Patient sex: M
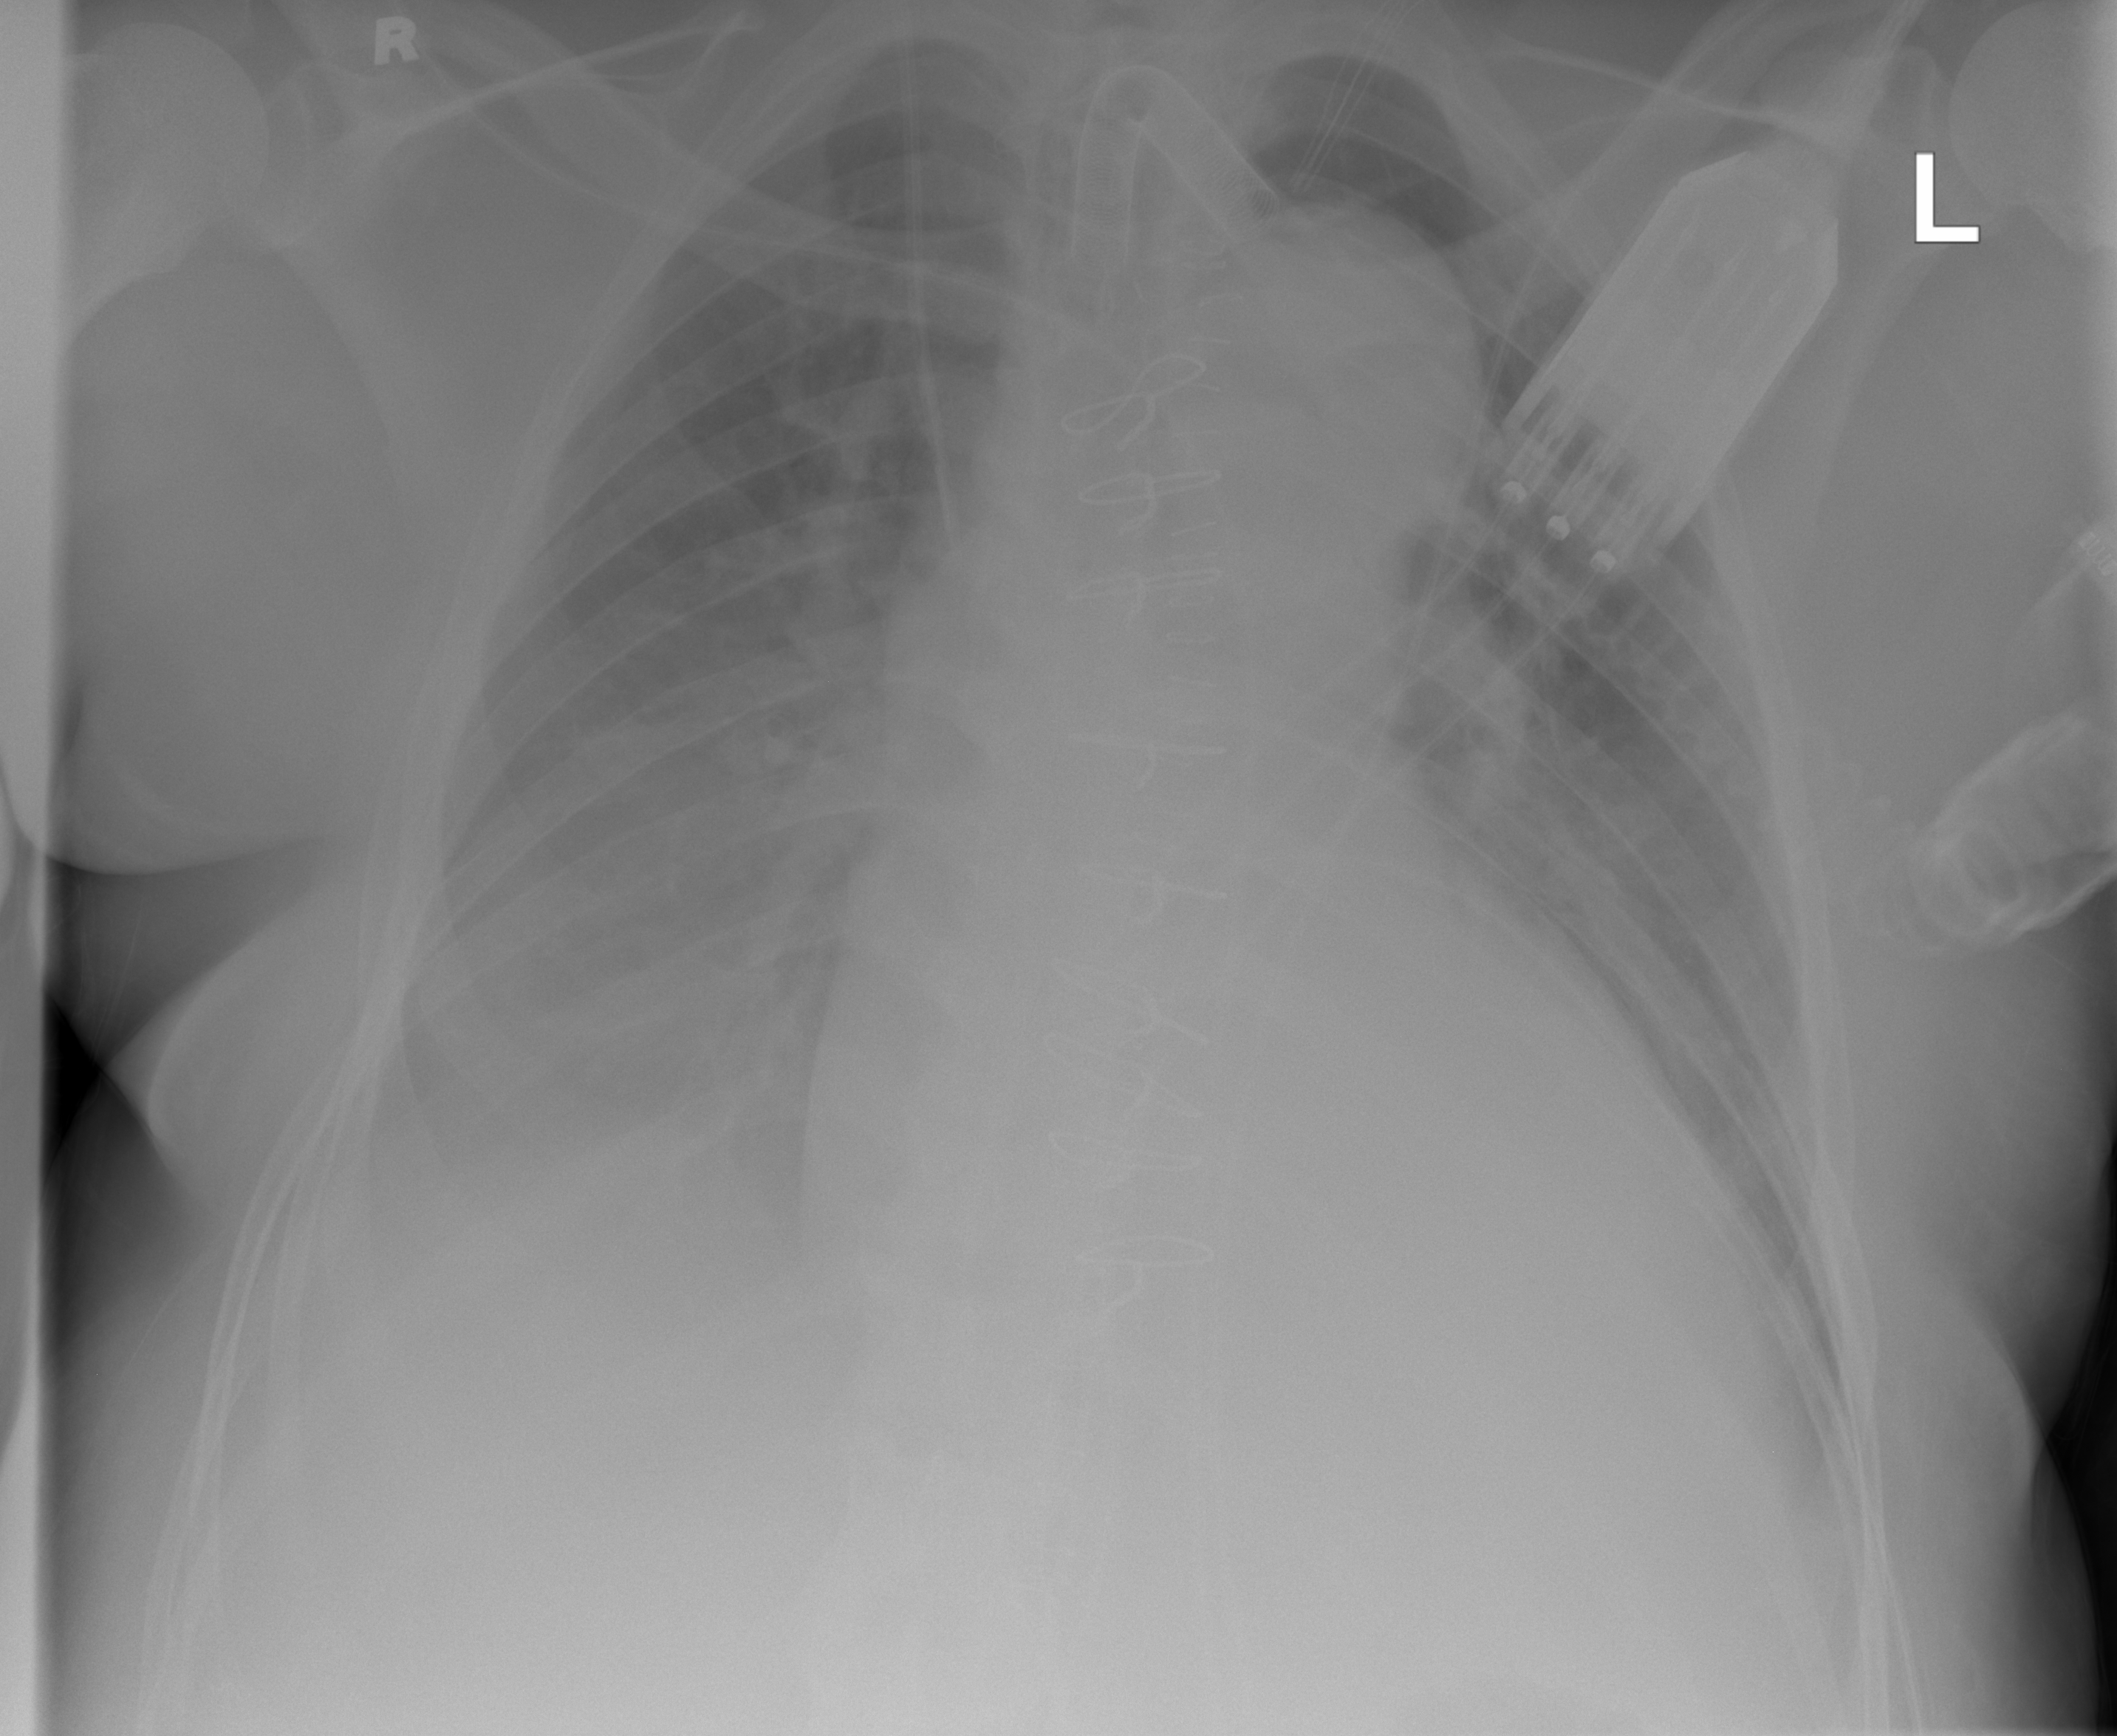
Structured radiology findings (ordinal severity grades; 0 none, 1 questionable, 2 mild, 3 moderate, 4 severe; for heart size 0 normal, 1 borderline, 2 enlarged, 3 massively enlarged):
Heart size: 2
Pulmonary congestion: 2
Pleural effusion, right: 3
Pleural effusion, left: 0
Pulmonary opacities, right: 0
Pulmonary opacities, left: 0
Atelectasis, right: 2
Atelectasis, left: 0